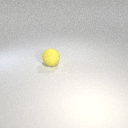
large yellow rubber sphere